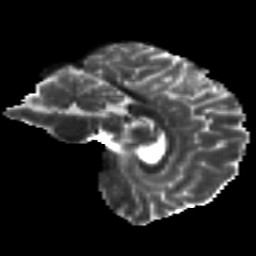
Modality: T2w
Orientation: sagittal
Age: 29
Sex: male
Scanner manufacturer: siemens
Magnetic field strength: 3 T
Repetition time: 8.8 s
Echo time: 0.085 s